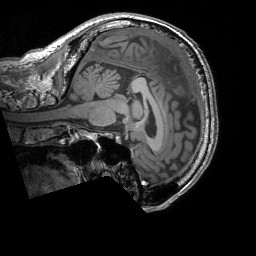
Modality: T1w
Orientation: sagittal
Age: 60
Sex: male
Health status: healthy
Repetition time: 1.9 s
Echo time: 0.00252 s